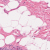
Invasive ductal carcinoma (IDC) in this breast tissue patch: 0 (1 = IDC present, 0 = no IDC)